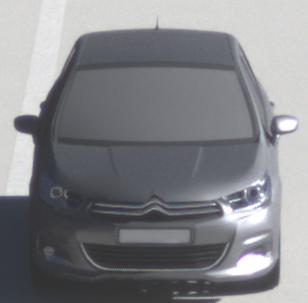
Make: Citroen
Model: C4 VTi 95
Detailed model: C4 (II)
Model produced from: 2012/08
Model produced until: 2013/06
Doors: 5
Color: gray
Road condition: dry road
Daytime: morning or afternoon
Contrast: high contrast